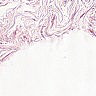
Metastatic tissue present: no